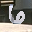
Label: 6